Field crop: maize
Growth stage: 1
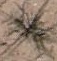
Species: salsola